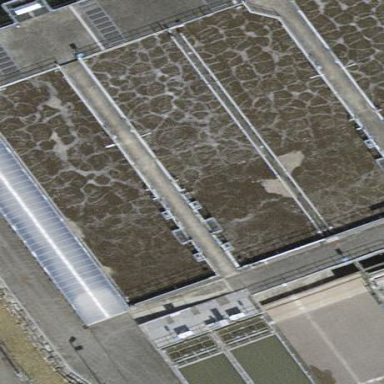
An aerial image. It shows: Image of wastewater.